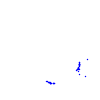
Particle: kaon